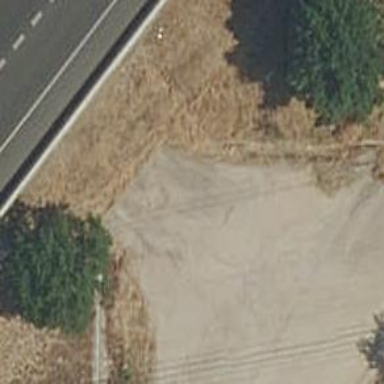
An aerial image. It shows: Retaining wall.